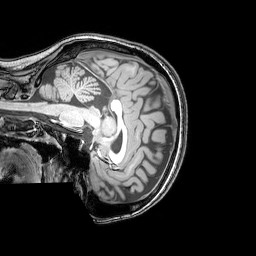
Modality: T1w
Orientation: sagittal
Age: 23
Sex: female
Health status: healthy
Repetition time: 0.081 s
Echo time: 0.037 s